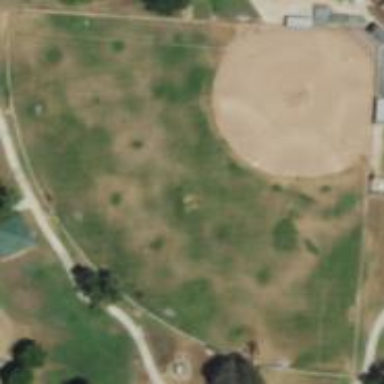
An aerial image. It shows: Baseball pitch for leisure land.